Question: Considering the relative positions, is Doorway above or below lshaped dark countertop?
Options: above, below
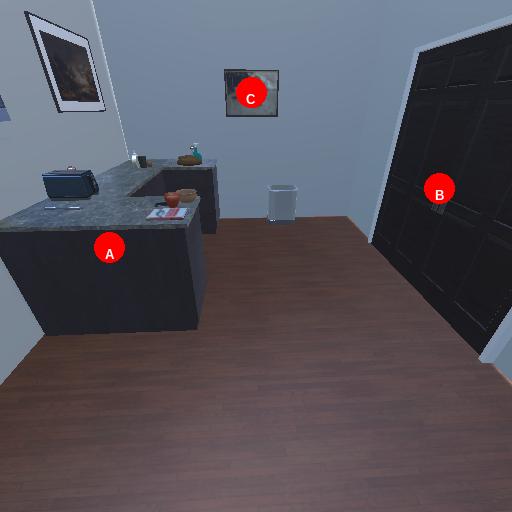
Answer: above